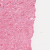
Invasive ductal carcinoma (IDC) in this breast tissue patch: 0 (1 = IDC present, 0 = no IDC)